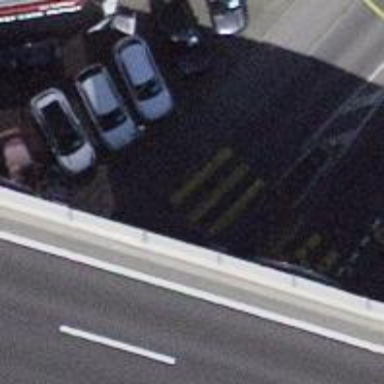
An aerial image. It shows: Uncontrolled zebra crossing with notable zebra markings.